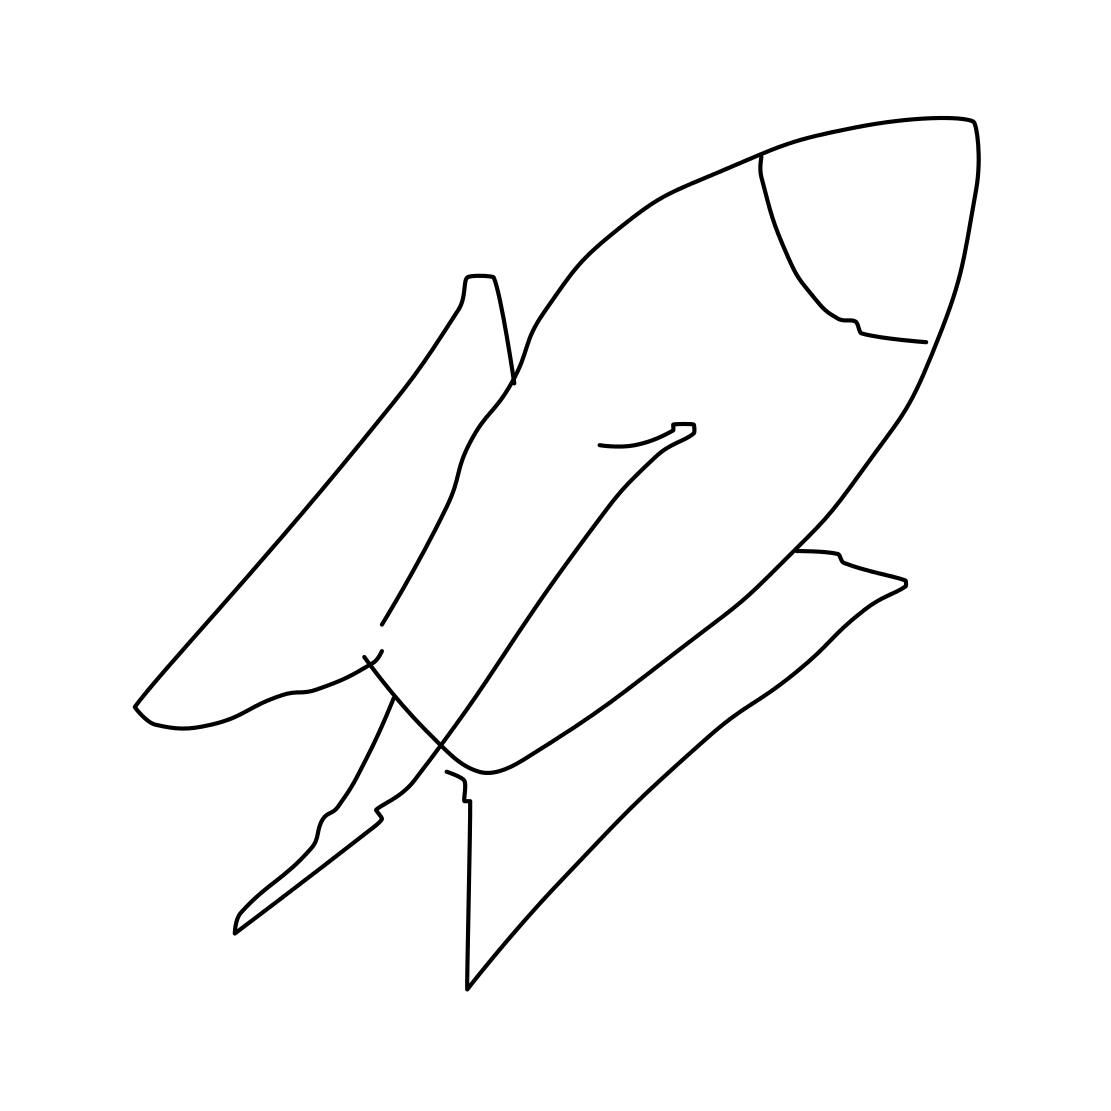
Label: space shuttle